【题型】证明题　【知识点】解析几何　【难度】hard
在平面直角坐标系 \(xOy\) 中，\(F_1,F_2\) 分别为椭圆 \(\Gamma: \frac{x^2}{a^2} + \frac{y^2}{b^2} = 1\ (a > b > 0)\) 的左、右焦点。

(1) 若 \(\Gamma\) 的离心率为 \(\frac{\sqrt{2}}{2}\)，且 \(|F_1F_2| = 2\)，求 \(\Gamma\) 的方程；

(2) 若过原点的直线，与 \(\Gamma\) 相交于 \(A,B\) 两点，\(P\) 是 \(\Gamma\) 上异于 \(A,B\) 的任意一点，求证：直线 \(PA,PB\) 的斜率之积是定值；

(3) 设直线 \(l\) 的一个法向量为 \(\vec{n}\)，\(M\) 是 \(l\) 上任意一点，对于平面内的一定点 \(N\)，定义 \(\delta_N = \frac{\vec{n} \cdot \overrightarrow{MN}}{|\vec{n}|}\)。证明：若 \(\delta_{F_1} \cdot \delta_{F_2} = b^2\)，则直线 \(l\) 与椭圆 \(\Gamma\) 相切。

\vspace{1em}
【解答】
【答案】

(1) \(\frac{x^2}{2} + y^2 = 1\)

(2) 证明见解析

(3) 证明见解析

\vspace{1em}

【分析】(1) 由题可得 \(a,b\)，据此可得椭圆方程；

(2) 由题意得 \(A,B\) 关于原点对称，设 \(A(x_1,y_1),B(-x_1,-y_1)\)，\(P(x_0,y_0)(x_0 \neq \pm x_1)\)，根据 \(A,P\) 在椭圆上化简 \(k_{PA} \cdot k_{PB}\) 可证明结论；

(3) 当直线 \(l\) 的斜率不存在时，设其方程为 \(x = x_0\)，由 \(\delta_{F_1} \cdot \delta_{F_2} = b^2\) 可得 \(x_0 = \pm a\)，据此可完成证明；当直线 \(l\) 的斜率存在，设其方程为 \(y = kx + m\)，由 \(\delta_{F_1} \cdot \delta_{F_2} = b^2\)，可得 \(y = kx + m\) 与椭圆联立方程判别式为 0，据此可证明结论。

\vspace{1em}

【详解】

(1) 由题意得
\[
\begin{cases}
2c = 2 \\
\frac{c}{a} = \frac{\sqrt{2}}{2}
\end{cases}
\implies
\begin{cases}
a = \sqrt{2} \\
c = 1
\end{cases}
\implies b = 1
\]
所以 \(\Gamma\) 的方程为 \(\frac{x^2}{2} + y^2 = 1\)。

\vspace{1em}

(2)

由题意得 \(A,B\) 关于原点对称，设 \(A(x_1,y_1),B(-x_1,-y_1)\)，\(P(x_0,y_0)(x_0 \neq \pm x_1)\)，
因为 \(A,P\) 在椭圆上，所以 \(\frac{x_1^2}{a^2} + \frac{y_1^2}{b^2} = 1\)，\(\frac{x_0^2}{a^2} + \frac{y_0^2}{b^2} = 1\)，

所以
\[
b^2x_1^2 + a^2y_1^2 = a^2b^2,\quad b^2x_0^2 + a^2y_0^2 = a^2b^2,
\]
即
\[
y_1^2 = \frac{b^2(a^2 - x_1^2)}{a^2},\quad y_0^2 = \frac{b^2(a^2 - x_0^2)}{a^2}.
\]

所以
\[
k_{PA} \cdot k_{PB} = \frac{y_0 - y_1}{x_0 - x_1} \cdot \frac{y_0 - (-y_1)}{x_0 - (- x_1)} = \frac{y_0^2 - y_1^2}{x_0^2 - x_1^2} = \frac{\frac{b^2(a^2 - x_0^2)}{a^2} - \frac{b^2(a^2 - x_1^2)}{a^2}}{x_0^2 - x_1^2} = -\frac{b^2}{a^2}
\]
即直线 \(PA,PB\) 的斜率之积是定值。

\vspace{1em}

(3) $\textcircled{1}$当直线 \(l\) 的斜率不存在时，
设其方程为 \(x = x_0\)，则它的一个法向量为 \(\vec{n} = (1,0)\)。
设 \(M(x_0,y_0)\)，\(F_1,F_2\) 的坐标分别为 \((-c,0),(c,0)\)。
所以 \(\overrightarrow{MF_1} = (-c - x_0, -y_0)\)，\(\overrightarrow{MF_2} = (c - x_0, -y_0)\)，
所以
\[
\delta_{F_1} = \frac{\vec{n} \cdot \overrightarrow{MF_1}}{|\vec{n}|} = -c - x_0,\quad \delta_{F_2} = \frac{\vec{n} \cdot \overrightarrow{MF_2}}{|\vec{n}|} = c - x_0
\]
所以
\[
\delta_{F_1} = \frac{\vec{n} \cdot \overrightarrow{MF_1}}{|\vec{n}|} = \frac{-c - x_0}{1} = -c - x_0,\quad
\delta_{F_2} = \frac{\vec{n} \cdot \overrightarrow{MF_2}}{|\vec{n}|} = \frac{c - x_0}{1} = c - x_0
\]
因为 \(\delta_{F_1} \cdot \delta_{F_2} = b^2\)，所以 \(x_0^2 - c^2 = b^2 \implies x_0 = \pm a\)，故直线 \(l\) 与椭圆 \(\Gamma\) 相切。

$\textcircled{2}$若直线 \(l\) 的斜率存在，设其方程为 \(y = kx + m\)，则它的一个法向量为 \(\vec{n} = (k,-1)\)。
设 \(M(x_0,kx_0 + m)\)，则 \(\overrightarrow{MF_1} = (-c - x_0, -kx_0 - m)\)，\(\overrightarrow{MF_2} = (c - x_0, -kx_0 - m)\)，
所以
\[
\delta_{F_1} = \frac{\vec{n} \cdot \overrightarrow{MF_1}}{|\vec{n}|} = \frac{-kc + m}{\sqrt{k^2 + 1}},\quad \delta_{F_2} = \frac{\vec{n} \cdot \overrightarrow{MF_2}}{|\vec{n}|} = \frac{kc + m}{\sqrt{k^2 + 1}}
\]
所以
\[
\delta_{F_1} \cdot \delta_{F_2} = \frac{m^2 - k^2 c^2}{k^2 + 1} = \frac{m^2 - k^2 a^2 + k^2 b^2}{k^2 + 1}.
\]
由
\[
\begin{cases}
\frac{x^2}{a^2} + \frac{y^2}{b^2} = 1 \\
y = kx + m
\end{cases}
\implies (a^2k^2 + b^2)x^2 + 2a^2kmx + a^2(m^2 - b^2) = 0
\]
\[
\Delta = (2a^2km)^2 - 4(a^2k^2 + b^2) \cdot a^2(m^2 - b^2) = 4a^2b^2(a^2k^2 + b^2 - m^2)
\]
因为 \(\delta_{F_1} \cdot \delta_{F_2} = b^2\)，\(\delta_{F_1} \cdot \delta_{F_2} = \frac{m^2 - k^2 a^2 + k^2 b^2}{k^2 + 1}\)，

所以 \(m^2 - k^2 a^2 + k^2 b^2 = b^2(k^2 + 1) \Rightarrow k^2 a^2 - m^2 + b^2 = 0 \Rightarrow \Delta = 0\)，

所以直线 \(l\) 与椭圆 \(\Gamma\) 只有一个交点，故直线 \(l\) 与椭圆 \(\Gamma\) 相切。

综上，当 \(\delta_{F_1} \cdot \delta_{F_2} = b^2\) 时，直线 \(l\) 与椭圆 \(\Gamma\) 相切。

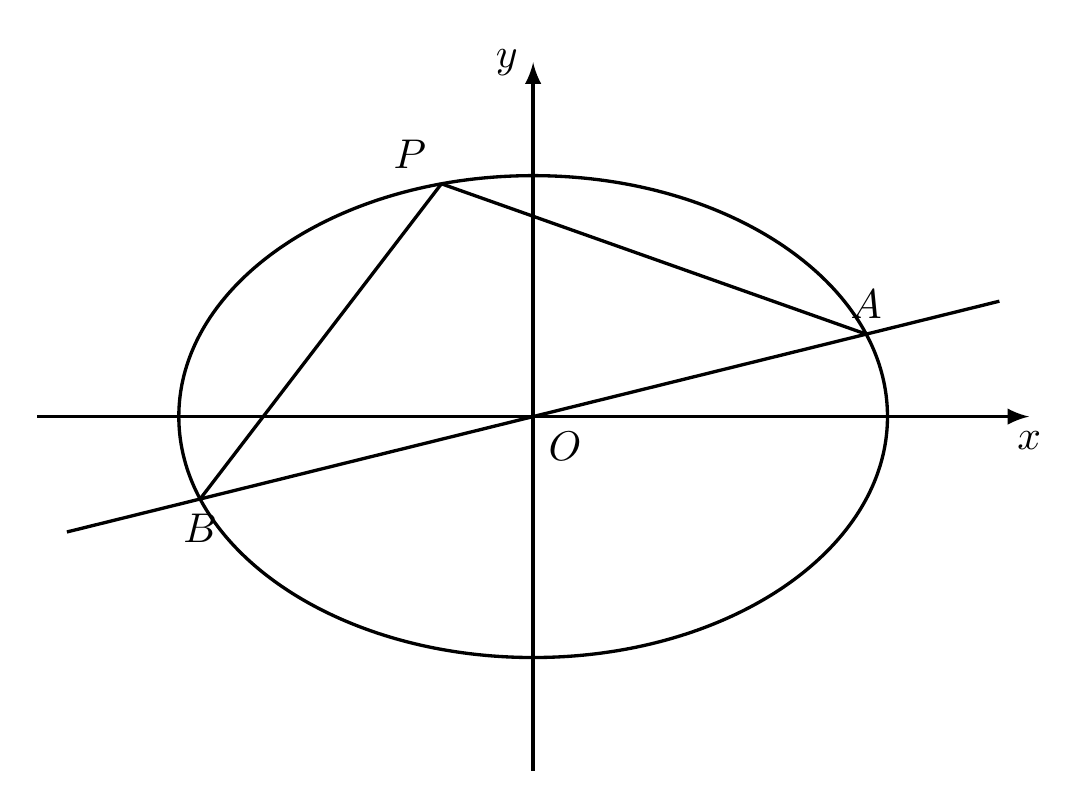